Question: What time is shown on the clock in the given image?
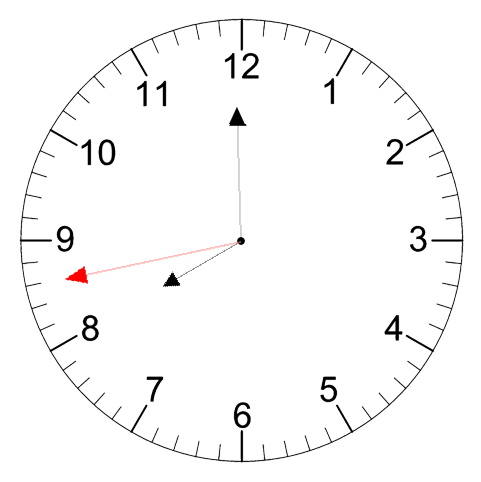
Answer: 07:59:43